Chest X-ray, PA view. Patient: 29 years old, sex F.
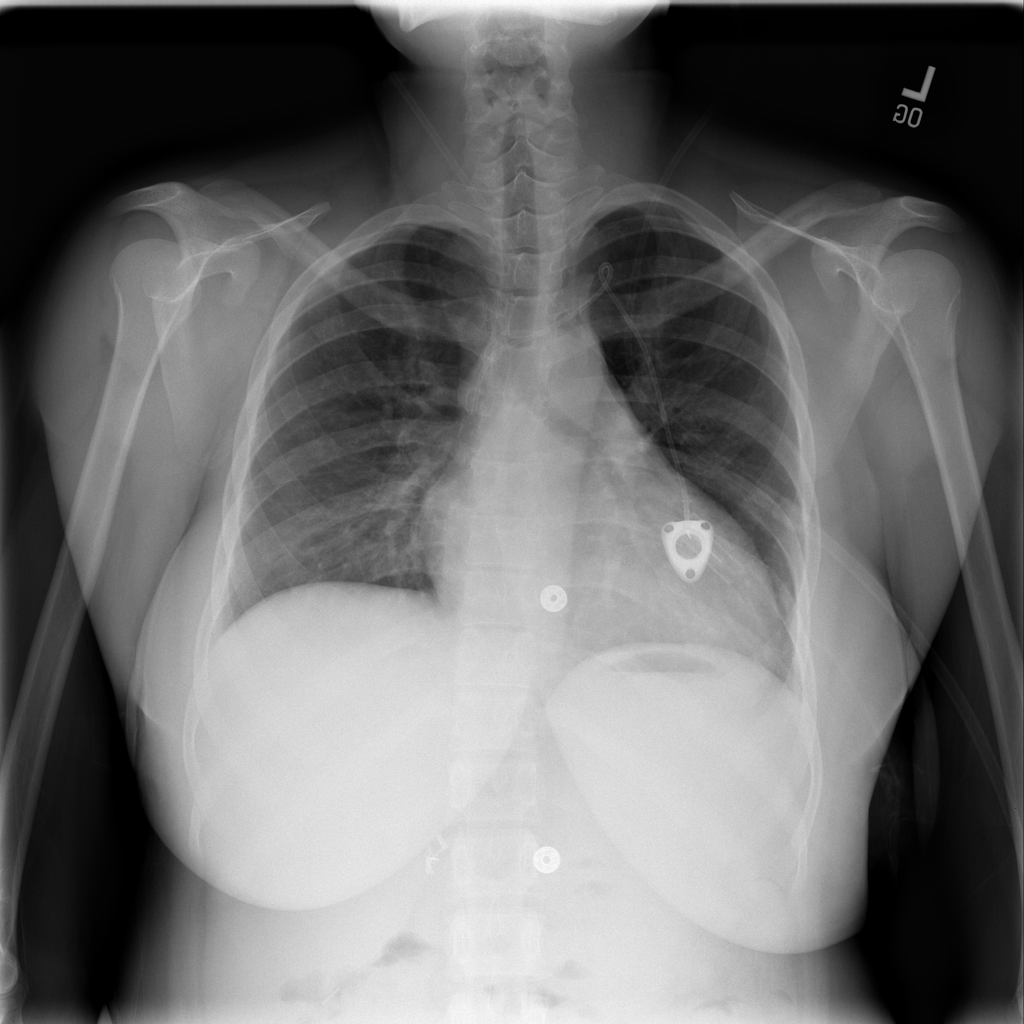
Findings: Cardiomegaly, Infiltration